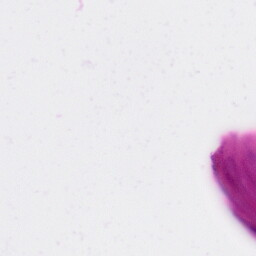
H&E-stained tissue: Skin